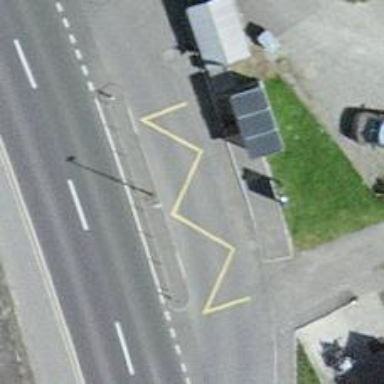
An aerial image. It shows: Public transport stop position.